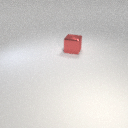
large red metal cube